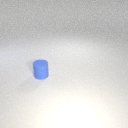
small blue rubber cylinder